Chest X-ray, AP view. Patient: 53 years old, sex F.
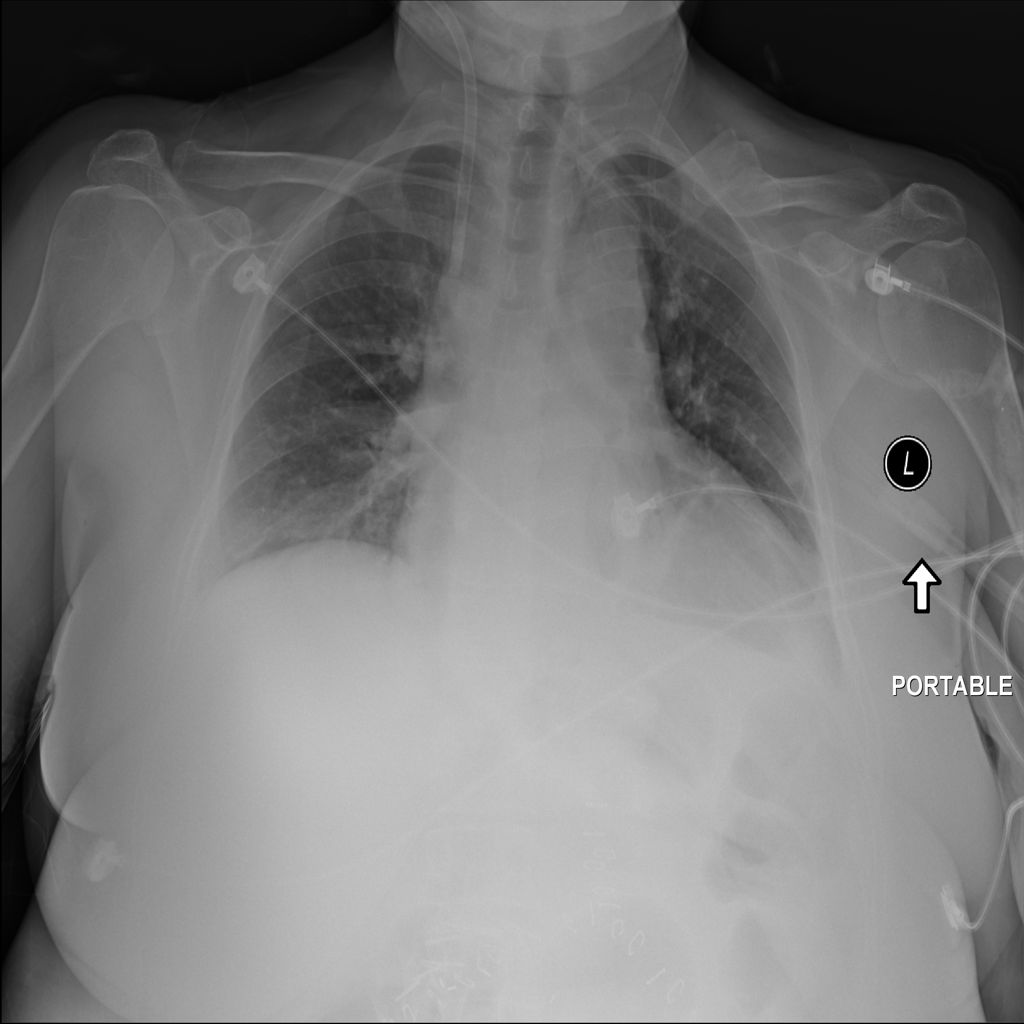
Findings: Atelectasis